Question: What is the optimal way to perform the following query?
I have two tables with the following structure:

I want to find all "unowned" assets - where that means there is no AssetOwner record which has the AssetID and either no EndDate or an EndDate in the future.
I have made a first pass at this query:
'''
return from a in db.Assets
where !db.AssetOwners.Any(o => o.AssetID == a.ID
&& (!o.EndDate.HasValue || o.EndDate > DateTime.Now))
select a;
'''
But given that I lack experience with this, I want to know whether this is the optimal way to perform this query (I don't even know what the options are).
Cheers,
Tim.
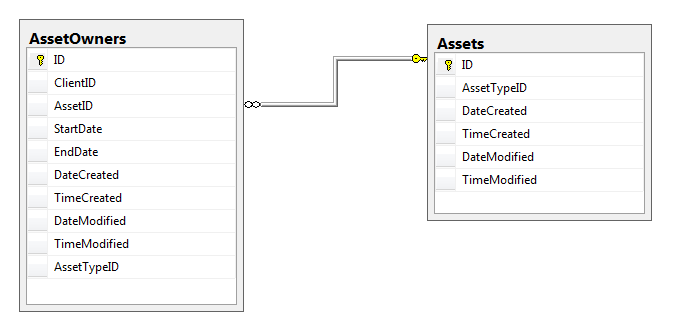
Answer: Pretty good so far. Try
'''
return from a in db.Assets
where !(a.AssetOwners.Any(o => o.EndDate.HasValue || o.EndDate > DateTime.Now))
select a;
'''